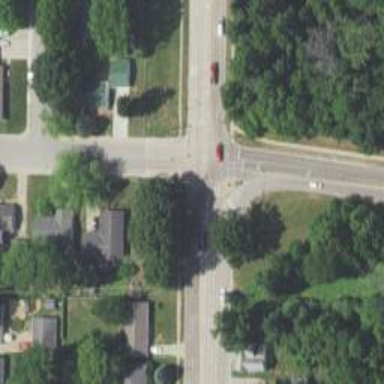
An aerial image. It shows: Crossing with line markings on the road.